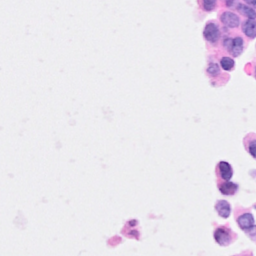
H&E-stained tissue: Breast